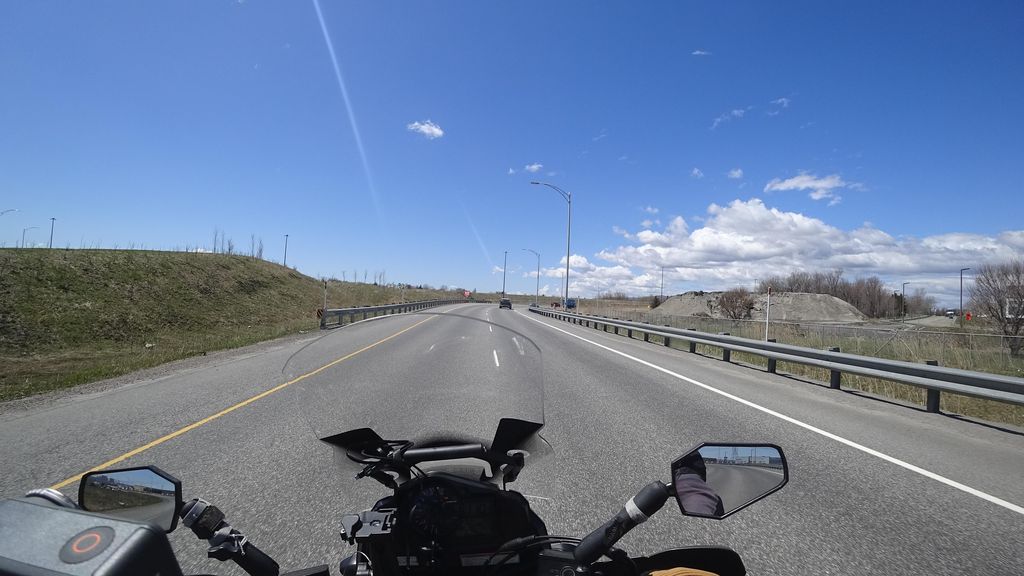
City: quebec_city